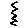
Label: zigzag